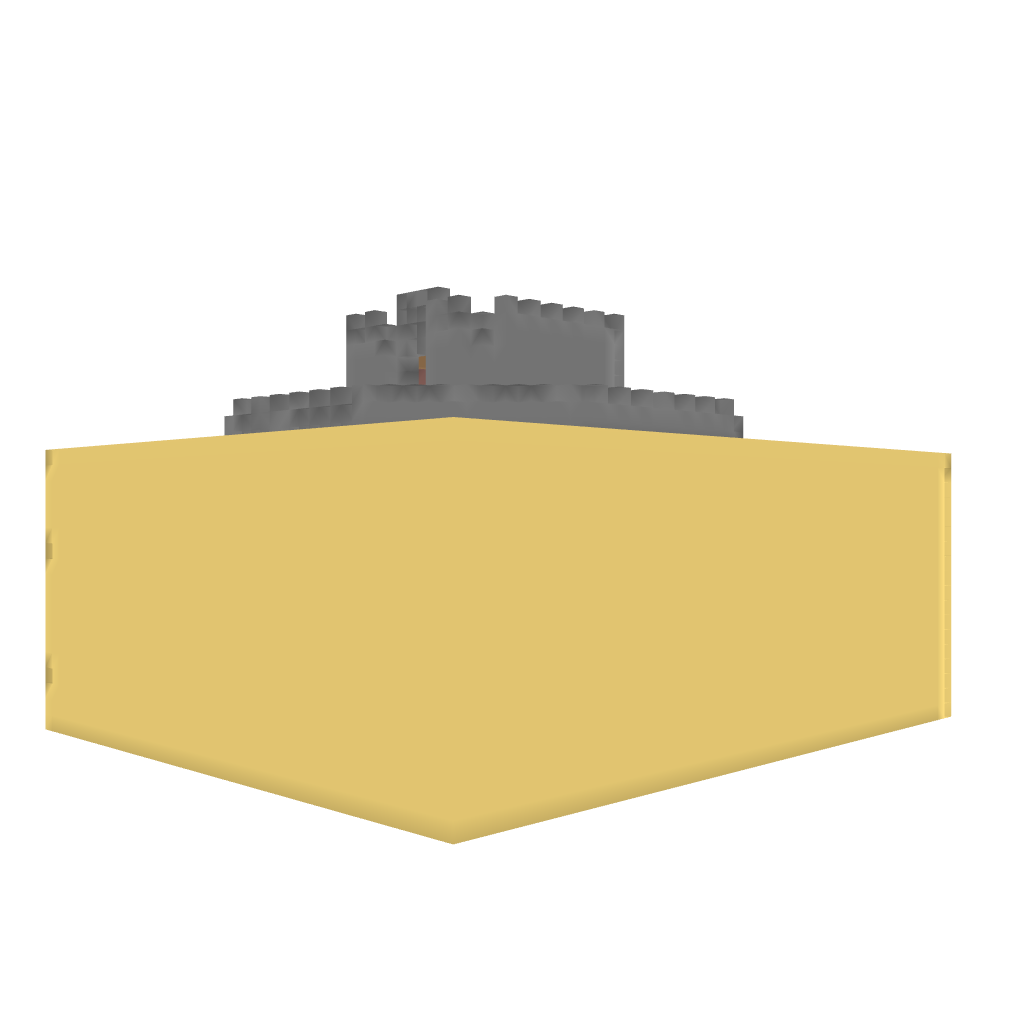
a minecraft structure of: PVP Fort bad low quality